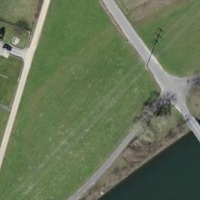
EUNIS habitat code: 52
Species observed at this site:
Ruspolia nitidula